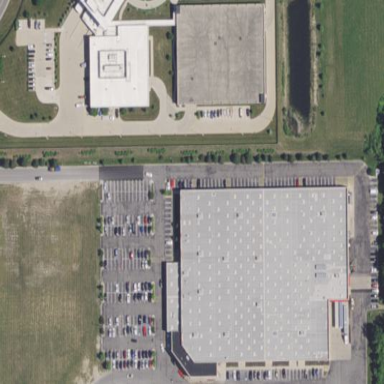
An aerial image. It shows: Retail building that houses wholesale shop.